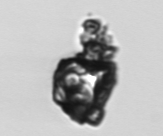
Label: Delphineis